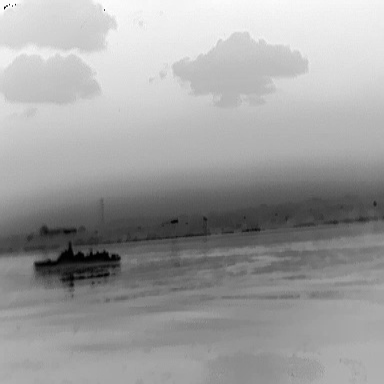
There is a warship in the infrared image.